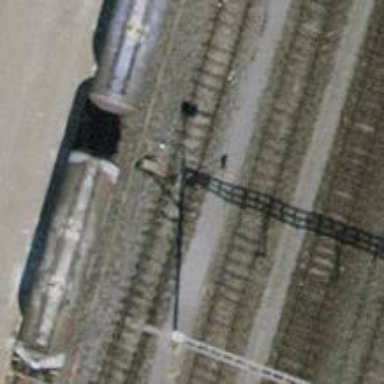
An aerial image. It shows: Railway switch.